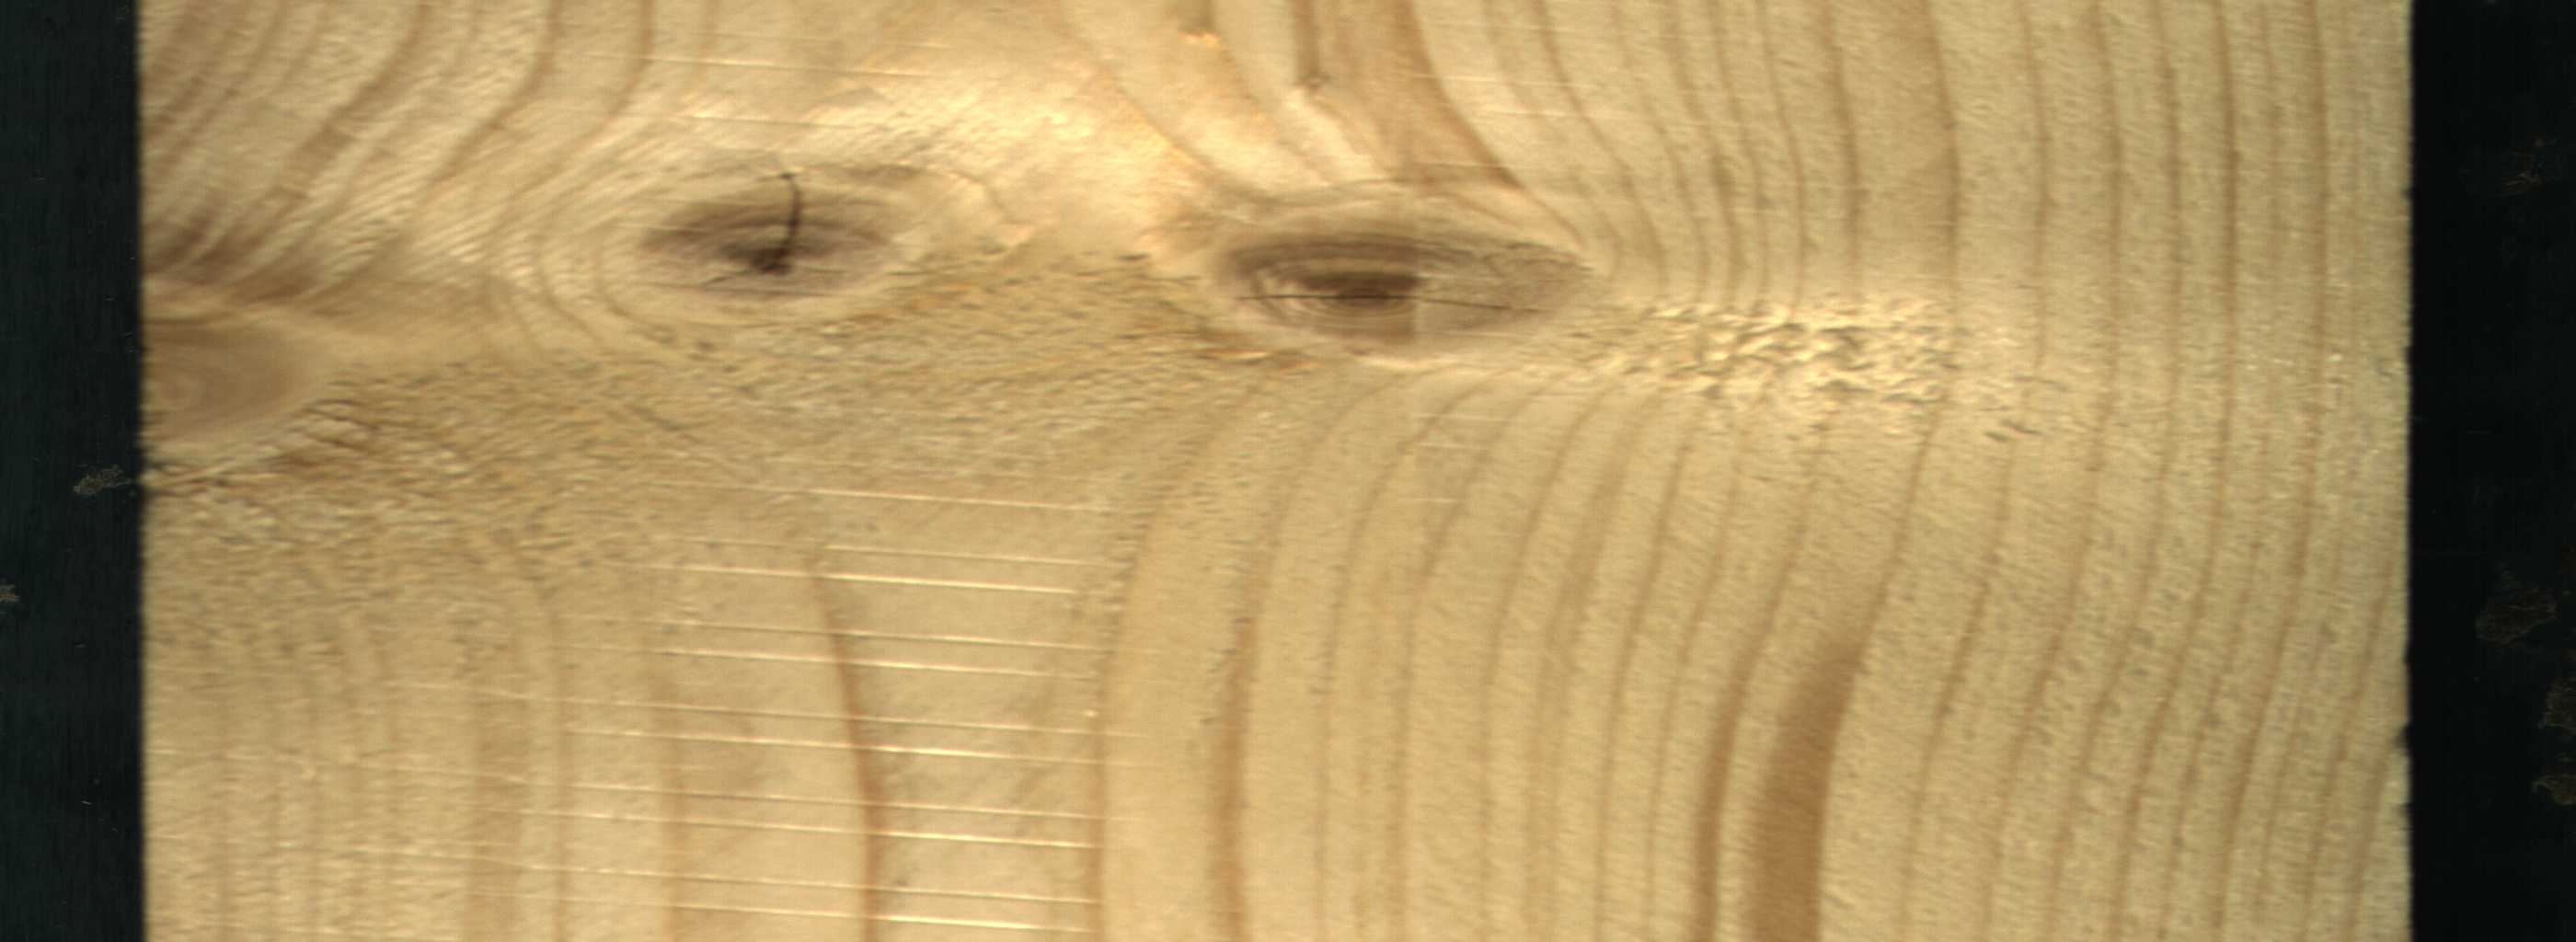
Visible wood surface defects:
knot_with_crack
knot_with_crack
Live_Knot